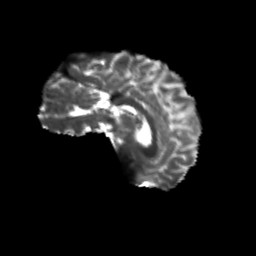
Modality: T2w
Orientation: sagittal
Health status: healthy
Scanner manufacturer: philips
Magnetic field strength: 3 T
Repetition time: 9.75 s
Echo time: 0.092 s